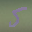
Label: 5